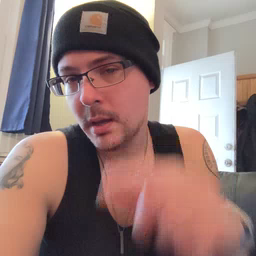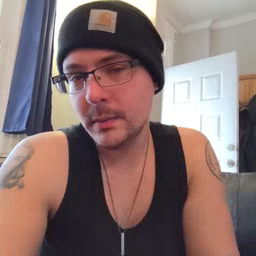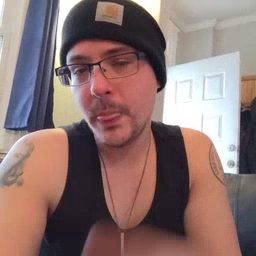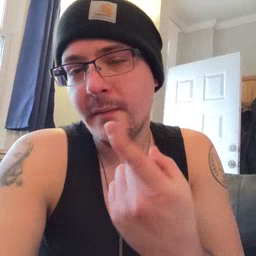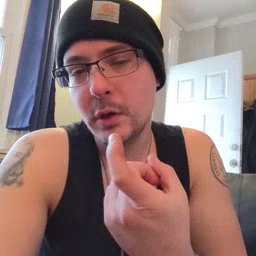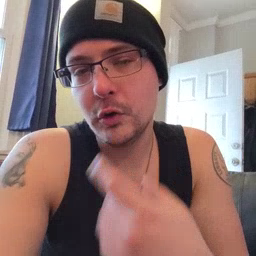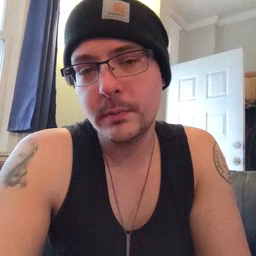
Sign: finger